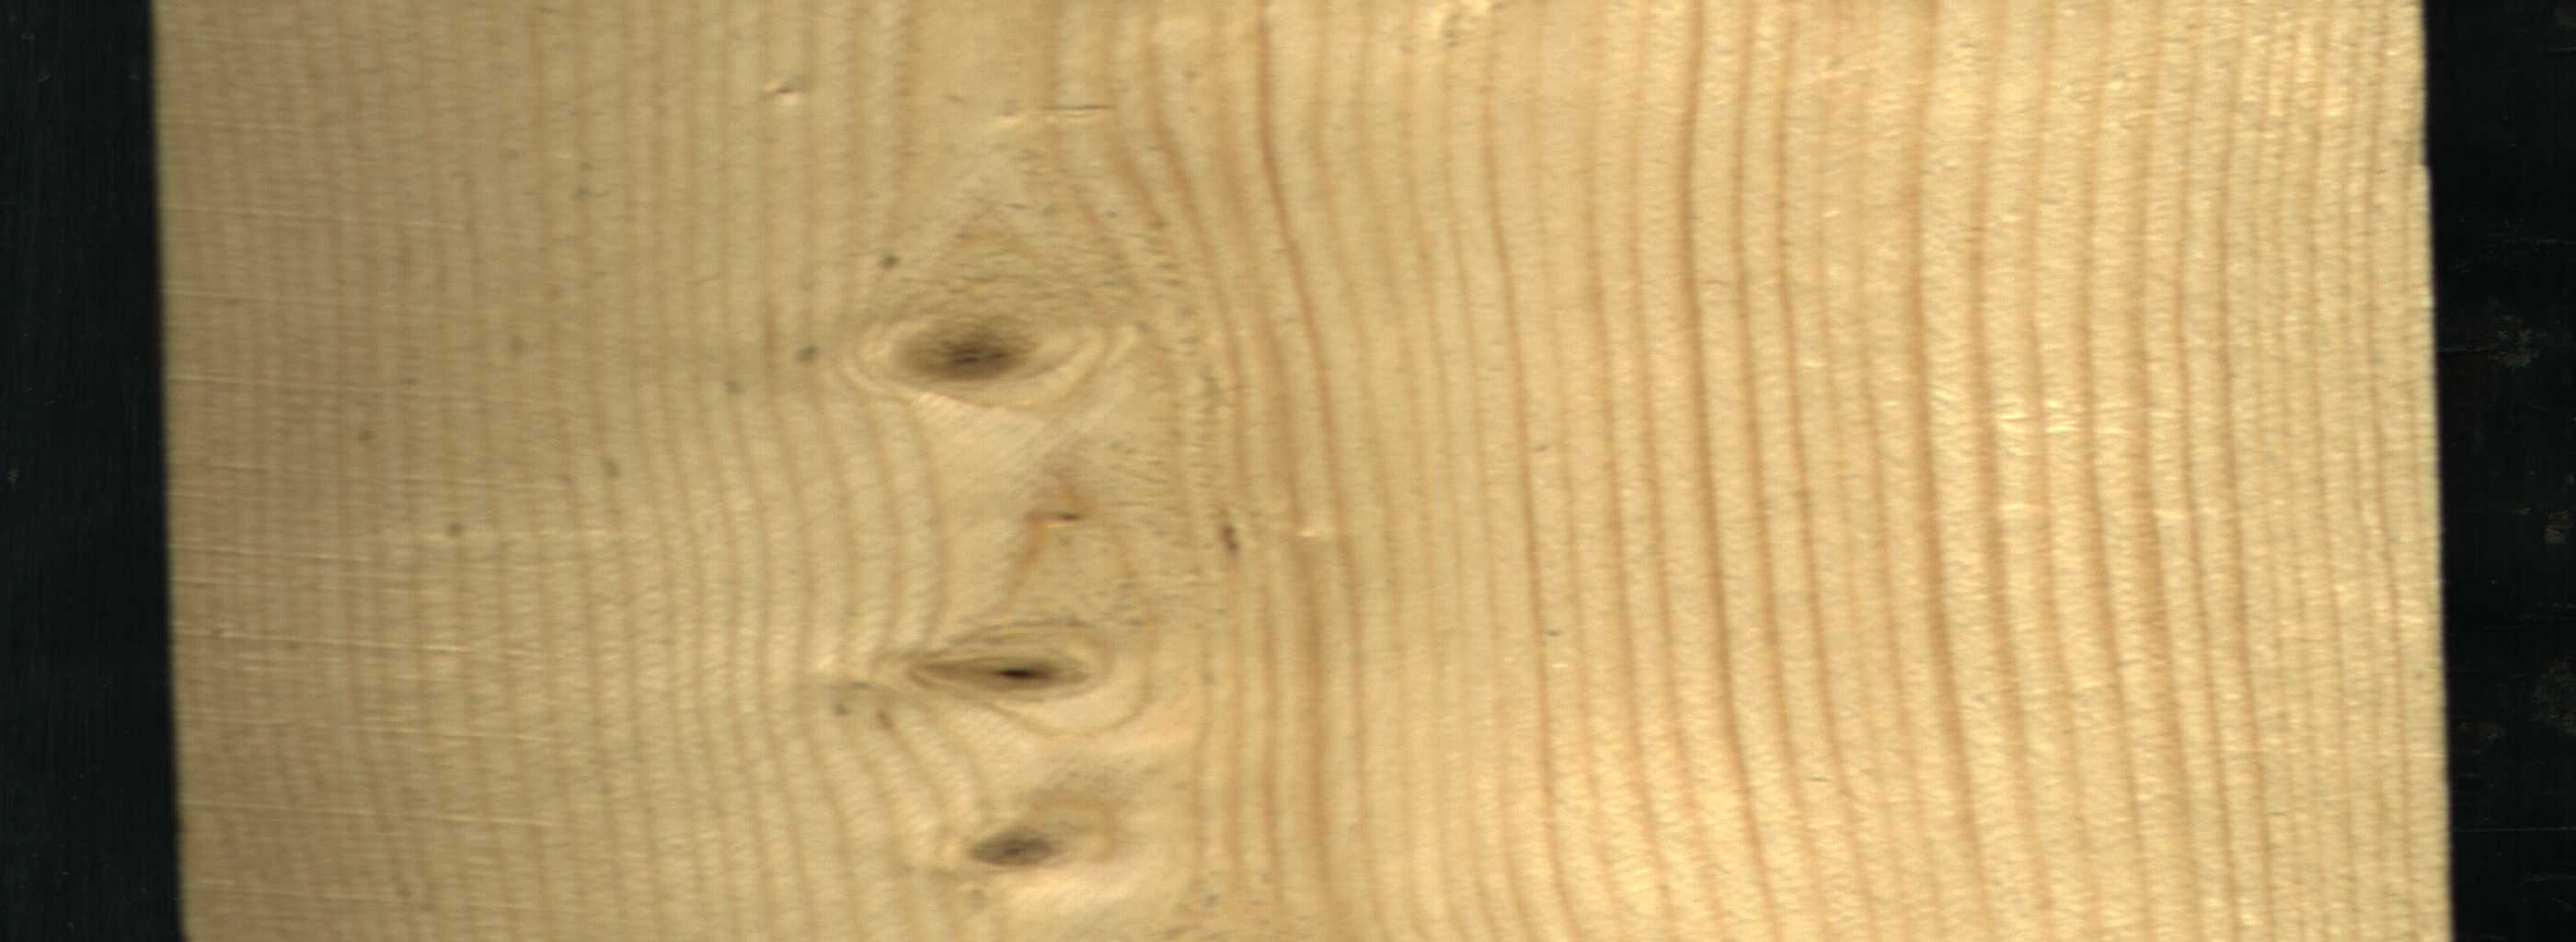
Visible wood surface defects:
Dead_Knot
Live_Knot
Live_Knot
Live_Knot